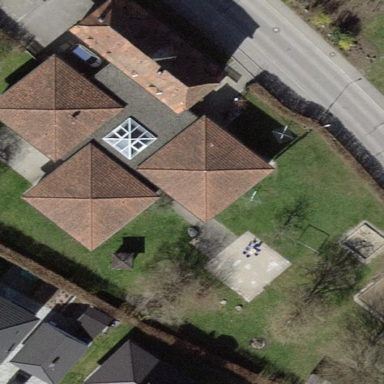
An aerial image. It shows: Kindergarten.